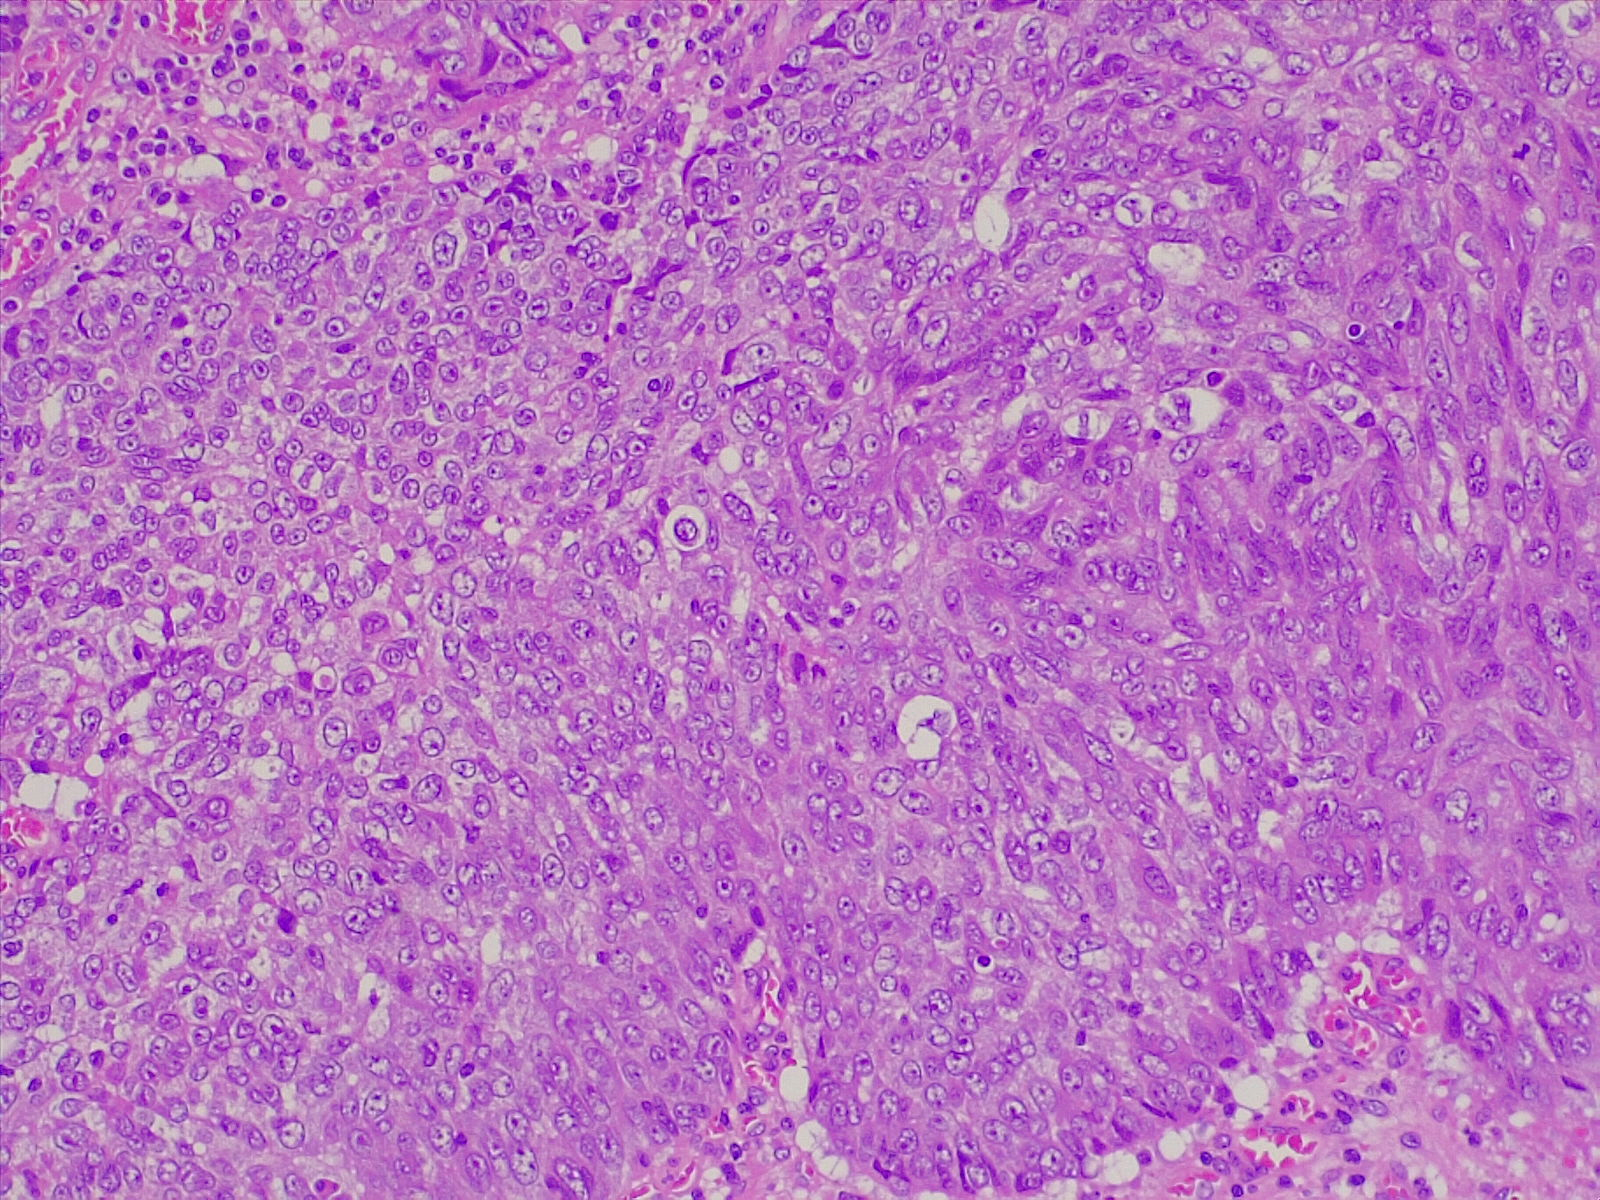
Label: lung squamous cell carcinoma, poorly differentiated